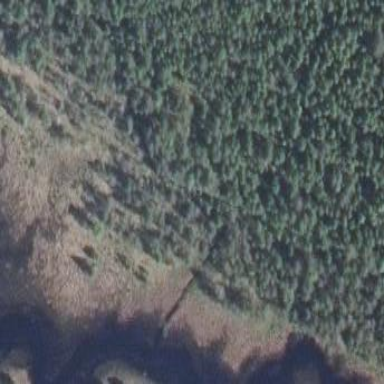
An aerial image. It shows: Woodland with needle-leaved trees.